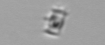
Label: Bacillariophyceae_morphotype1